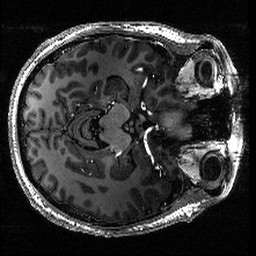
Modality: T1w
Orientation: axial
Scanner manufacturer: siemens
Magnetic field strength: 6.98 T
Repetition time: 2.76 s
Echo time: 0.00328 s